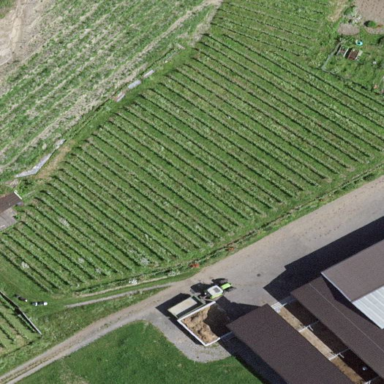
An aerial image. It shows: Vineyard with grape crops.